The plot is a time-scale (wavelet) decomposition of a bearing vibration signal. Diagnose the bearing from this image, choosing from: normal, inner_race, outer_race, ball.
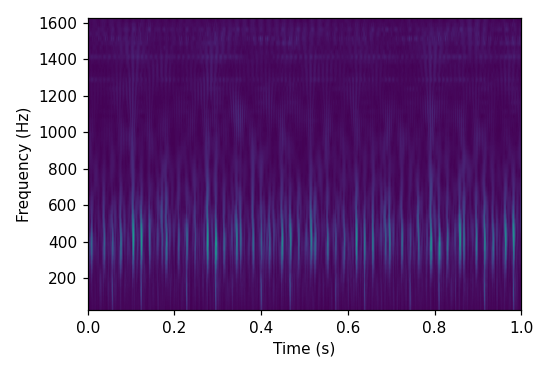
Answer: outer_race